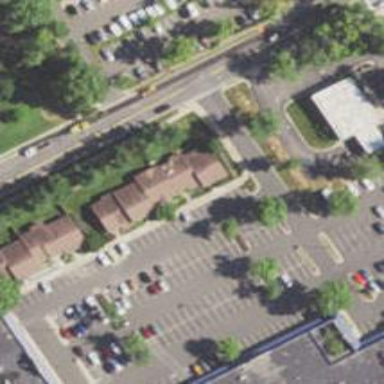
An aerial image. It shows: Veterinary facility.